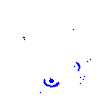
Particle: electron